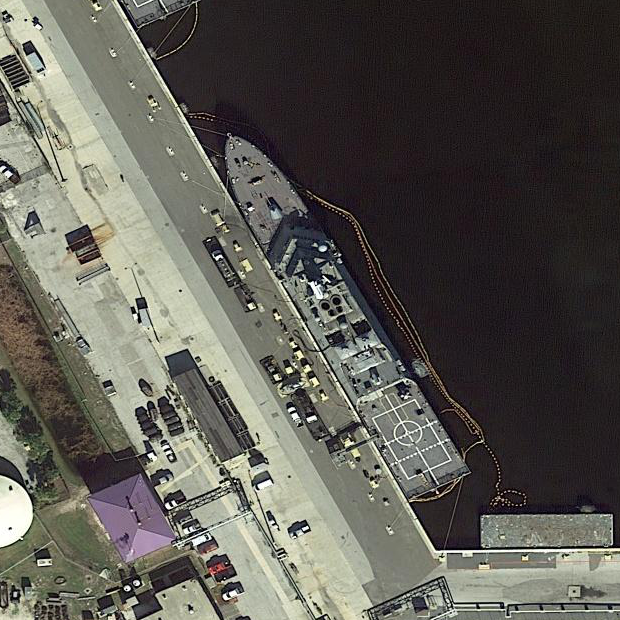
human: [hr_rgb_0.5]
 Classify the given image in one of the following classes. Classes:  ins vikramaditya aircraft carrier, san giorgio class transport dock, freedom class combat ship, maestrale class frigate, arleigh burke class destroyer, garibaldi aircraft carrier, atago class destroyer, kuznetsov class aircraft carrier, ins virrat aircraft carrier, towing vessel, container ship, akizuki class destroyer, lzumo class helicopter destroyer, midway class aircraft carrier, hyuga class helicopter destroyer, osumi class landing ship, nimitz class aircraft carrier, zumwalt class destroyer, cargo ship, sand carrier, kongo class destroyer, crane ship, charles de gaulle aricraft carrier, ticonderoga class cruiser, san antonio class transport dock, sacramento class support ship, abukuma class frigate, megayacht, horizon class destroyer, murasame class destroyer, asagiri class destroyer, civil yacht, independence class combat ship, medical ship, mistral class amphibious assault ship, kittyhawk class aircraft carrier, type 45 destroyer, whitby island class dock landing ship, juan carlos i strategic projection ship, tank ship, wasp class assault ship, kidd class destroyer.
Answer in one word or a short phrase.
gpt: Freedom class combat ship